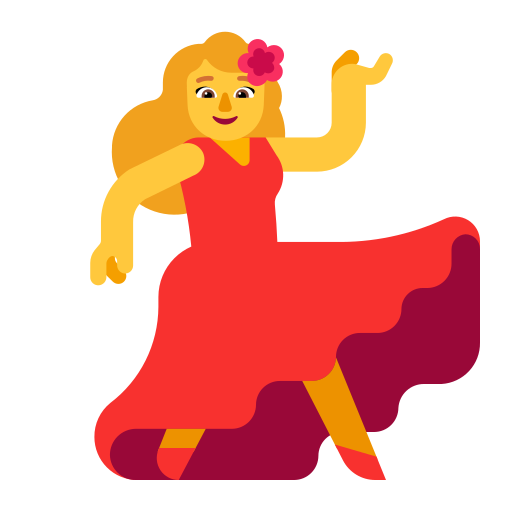
woman dancing flat default